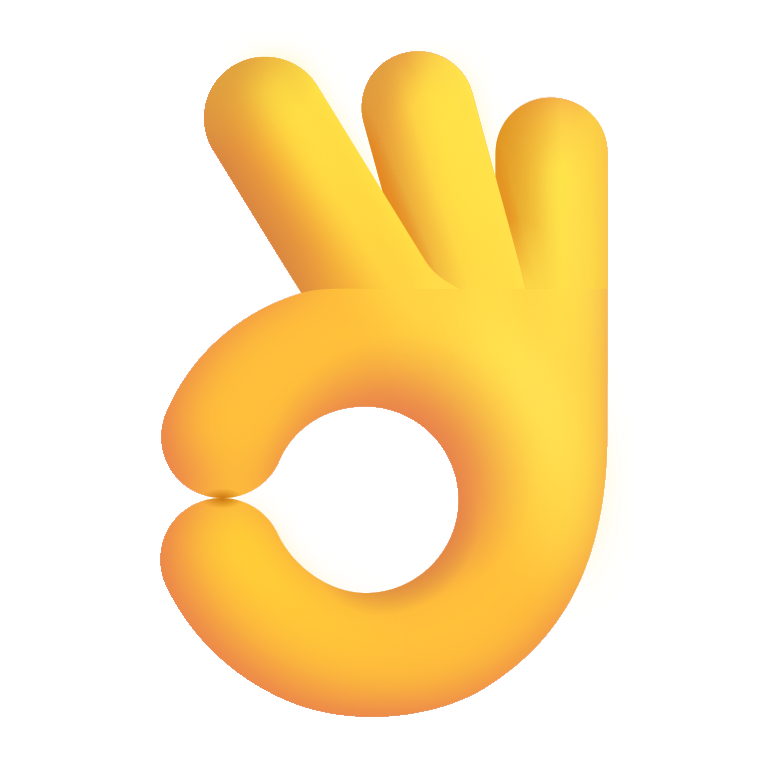
ok hand color default